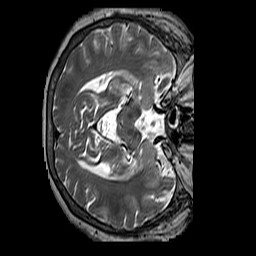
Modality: T2w
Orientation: axial
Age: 63
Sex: female
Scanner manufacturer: siemens
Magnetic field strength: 3 T
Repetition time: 3.2 s
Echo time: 0.212 s